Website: macys
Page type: billing-address
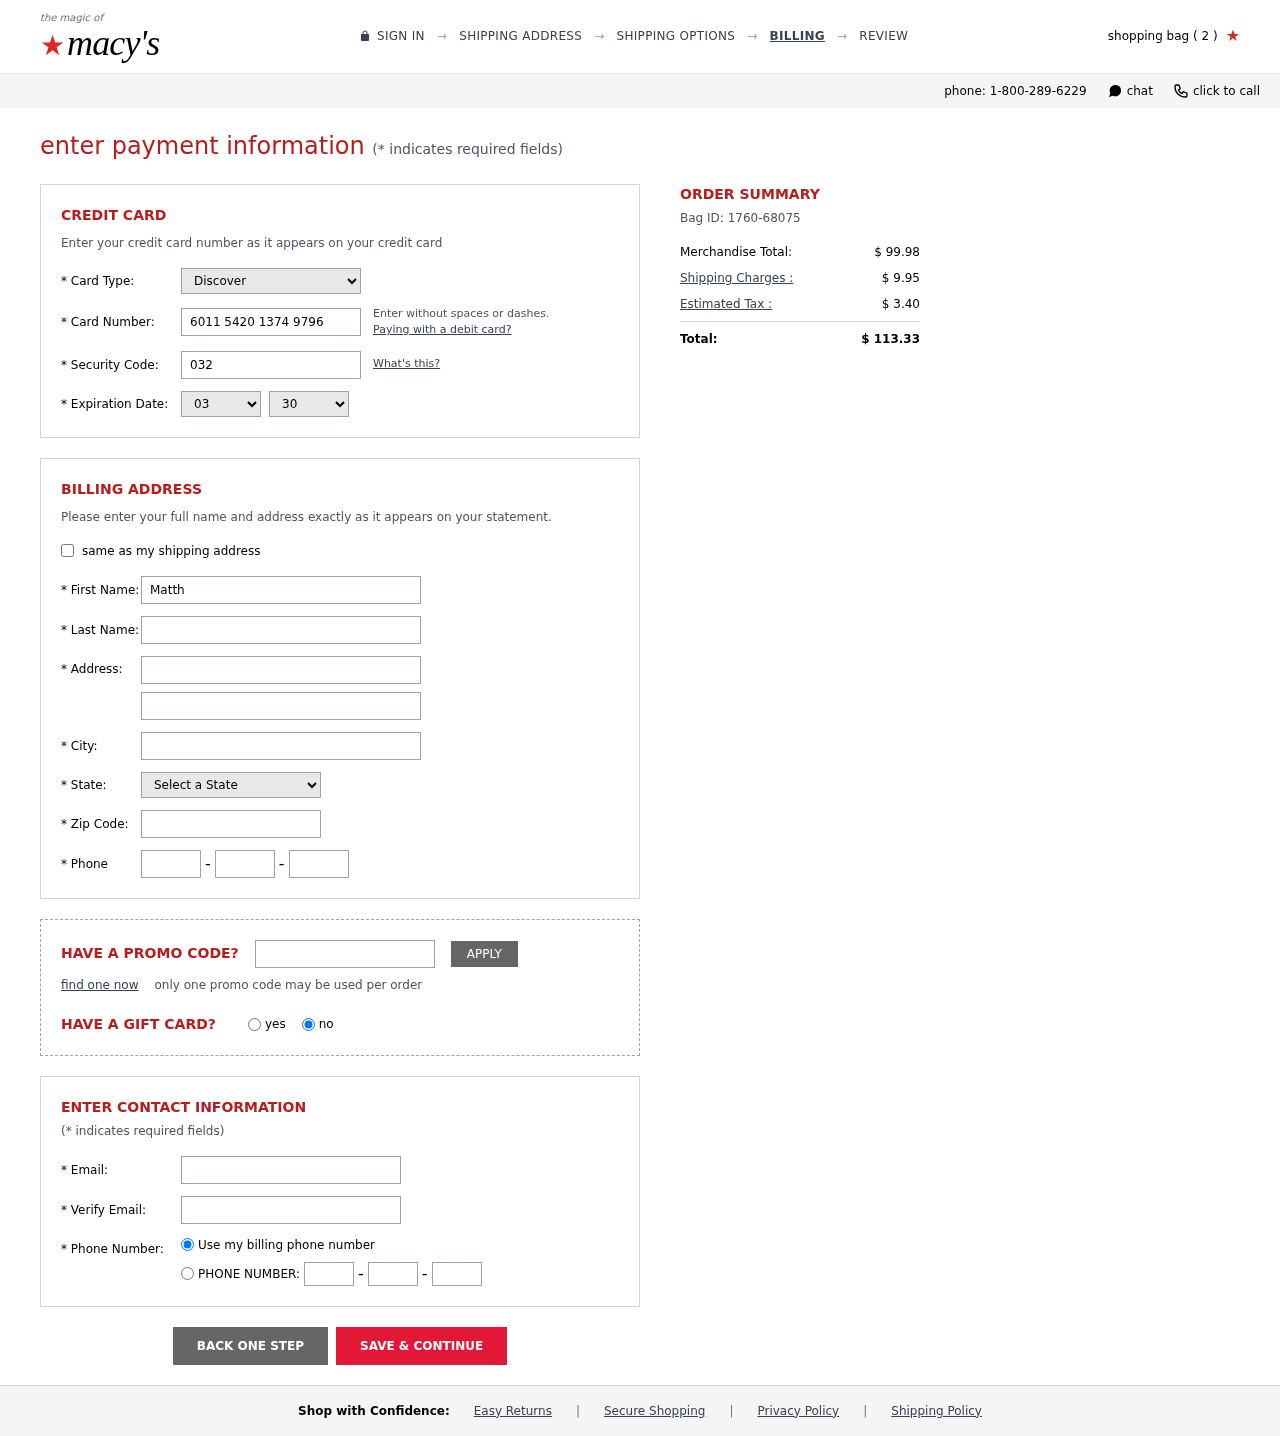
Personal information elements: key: PII_CARD_CVV
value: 032
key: PII_CARD_EXPIRY_MONTH
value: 03
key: PII_CARD_EXPIRY_YEAR
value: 30
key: PII_CARD_NUMBER
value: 6011 5420 1374 9796
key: PII_CARD_TYPE
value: Discover
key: PII_CITY
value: New Gary
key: PII_EMAIL
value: matthewrosario@yahoo.com
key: PII_FIRSTNAME
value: Matthew
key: PII_LASTNAME
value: Rosario
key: PII_PHONE_AREA
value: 623
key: PII_PHONE_PREFIX
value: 915
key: PII_PHONE_SUFFIX
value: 6178
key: PII_POSTCODE
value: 07414
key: PII_STATE_ABBR
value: HI
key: PII_STREET
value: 24297 Ashley Knoll Apt. 112
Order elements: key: ORDER_NUM_ITEMS
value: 2
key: ORDER_ID
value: Bag ID: 1760-68075
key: ORDER_SUBTOTAL
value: $ 99.98
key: ORDER_SHIPPING_COST
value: $ 9.95
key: ORDER_TAX
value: $ 3.40
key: ORDER_TOTAL
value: $ 113.33